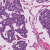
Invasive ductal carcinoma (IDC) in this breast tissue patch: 1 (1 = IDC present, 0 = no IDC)